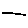
Label: line